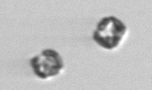
Label: Thalassiosira_sp_aff_mala